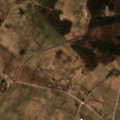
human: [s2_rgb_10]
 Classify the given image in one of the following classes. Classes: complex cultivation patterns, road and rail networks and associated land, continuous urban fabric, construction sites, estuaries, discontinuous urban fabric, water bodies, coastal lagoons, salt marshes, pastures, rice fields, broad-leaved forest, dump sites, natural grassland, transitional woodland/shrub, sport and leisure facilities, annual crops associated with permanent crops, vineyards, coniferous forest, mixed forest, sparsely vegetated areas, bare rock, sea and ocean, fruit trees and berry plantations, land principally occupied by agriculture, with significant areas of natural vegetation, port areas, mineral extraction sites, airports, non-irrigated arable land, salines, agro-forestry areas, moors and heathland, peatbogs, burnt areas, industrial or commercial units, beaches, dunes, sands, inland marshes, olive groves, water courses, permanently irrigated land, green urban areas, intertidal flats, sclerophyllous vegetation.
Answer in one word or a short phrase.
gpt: pastures, complex cultivation patterns, coniferous forest, mixed forest, transitional woodland/shrub